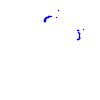
Particle: kaon